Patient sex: M
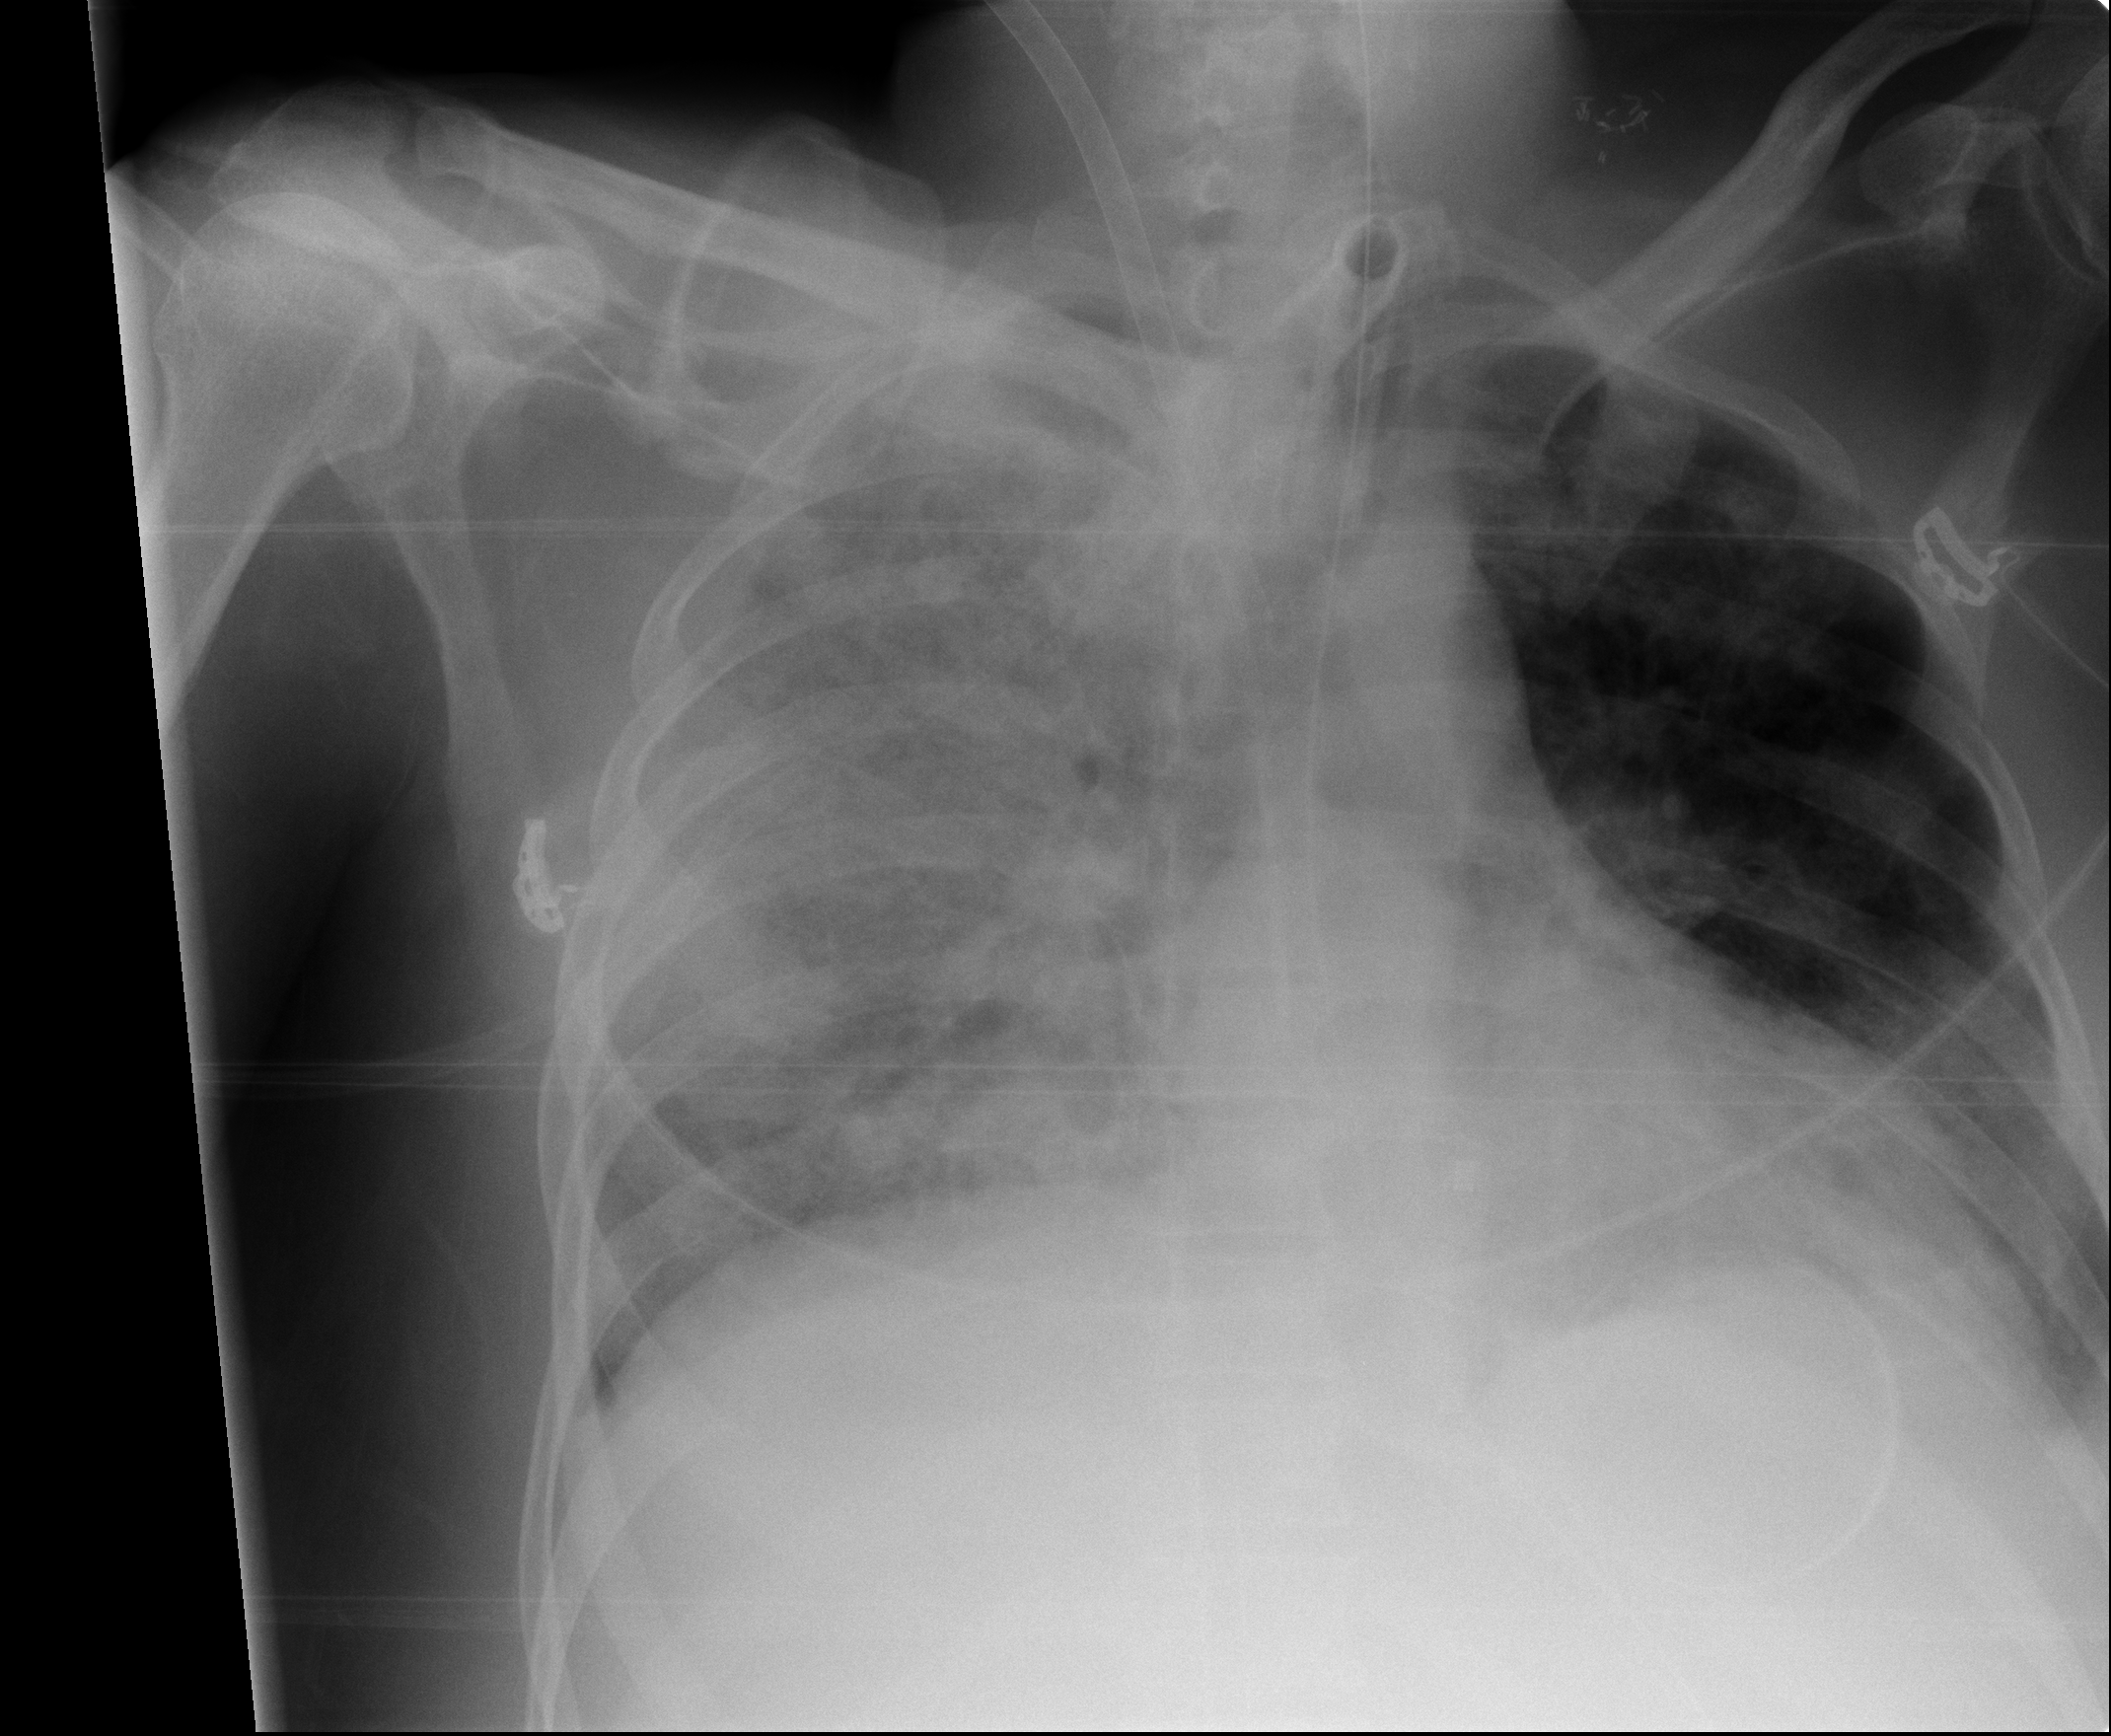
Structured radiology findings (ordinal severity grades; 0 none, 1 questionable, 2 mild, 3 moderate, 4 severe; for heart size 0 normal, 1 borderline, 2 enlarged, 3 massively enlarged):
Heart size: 0
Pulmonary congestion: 2
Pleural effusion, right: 2
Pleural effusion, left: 0
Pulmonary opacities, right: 4
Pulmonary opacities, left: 1
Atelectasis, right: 3
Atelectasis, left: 0